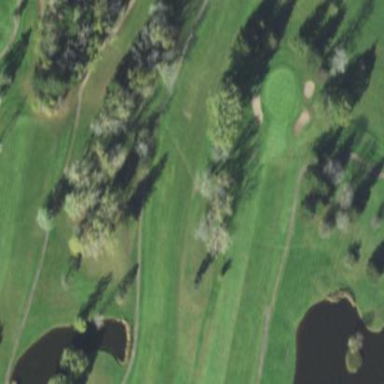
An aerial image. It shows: Golf fairway in the image.